Interaction volume radius: 10 \u00c5
Interaction volume height: 20 \u00c5
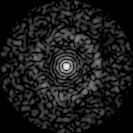
Disorder parameter: 0.8269